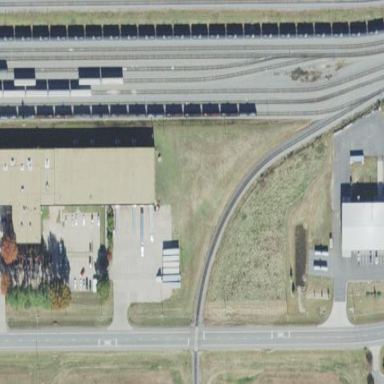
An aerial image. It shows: Post depot building.